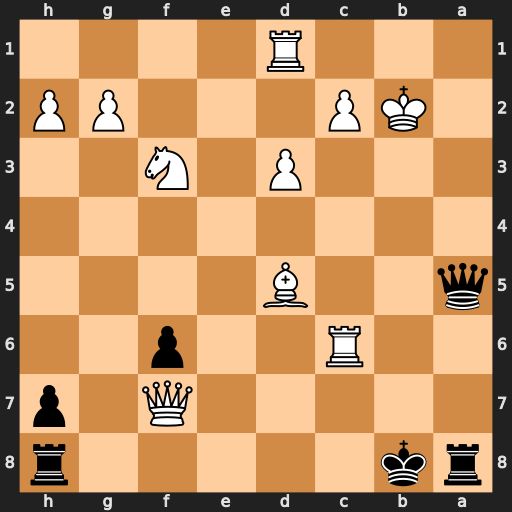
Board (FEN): rk5r/5Q1p/2R2p2/q2B4/8/3P1N2/1KP3PP/3R4
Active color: b
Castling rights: -
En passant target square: -
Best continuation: Qa3+ Kb1 Qa1#